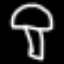
Label: mushroom